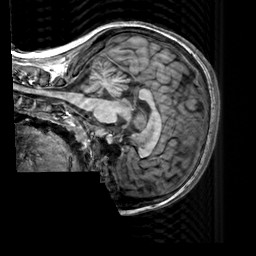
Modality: T1w
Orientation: sagittal
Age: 23
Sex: female
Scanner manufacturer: siemens
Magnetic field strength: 3 T
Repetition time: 2.3 s
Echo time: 0.00303 s